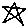
Label: star